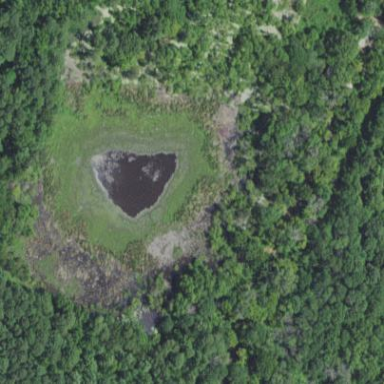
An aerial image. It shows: Pond with natural water.